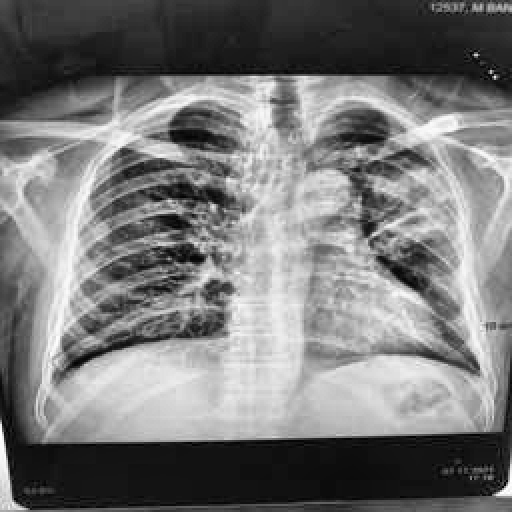
Finding: TUBERCULOSIS